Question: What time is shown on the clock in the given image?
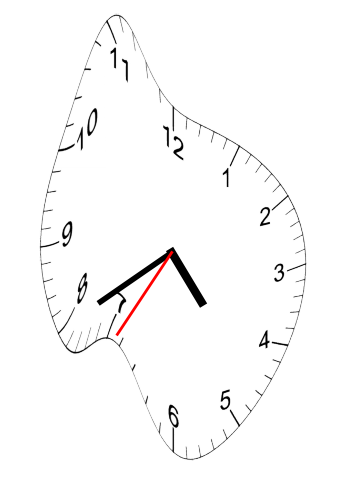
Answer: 04:39:35